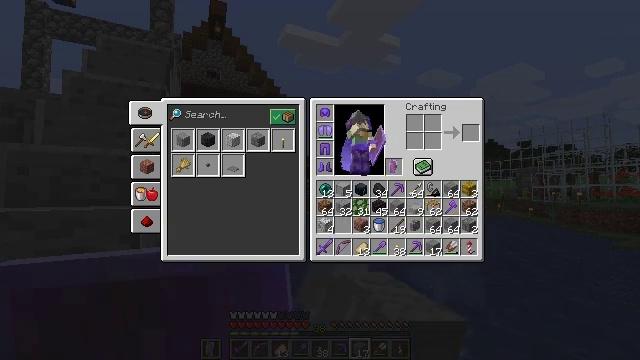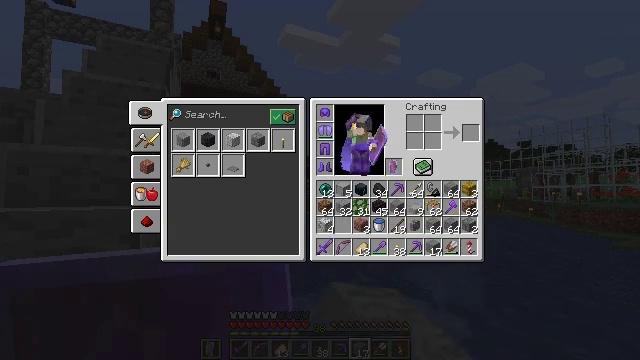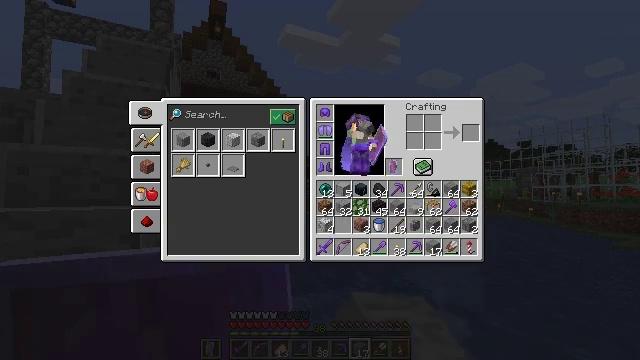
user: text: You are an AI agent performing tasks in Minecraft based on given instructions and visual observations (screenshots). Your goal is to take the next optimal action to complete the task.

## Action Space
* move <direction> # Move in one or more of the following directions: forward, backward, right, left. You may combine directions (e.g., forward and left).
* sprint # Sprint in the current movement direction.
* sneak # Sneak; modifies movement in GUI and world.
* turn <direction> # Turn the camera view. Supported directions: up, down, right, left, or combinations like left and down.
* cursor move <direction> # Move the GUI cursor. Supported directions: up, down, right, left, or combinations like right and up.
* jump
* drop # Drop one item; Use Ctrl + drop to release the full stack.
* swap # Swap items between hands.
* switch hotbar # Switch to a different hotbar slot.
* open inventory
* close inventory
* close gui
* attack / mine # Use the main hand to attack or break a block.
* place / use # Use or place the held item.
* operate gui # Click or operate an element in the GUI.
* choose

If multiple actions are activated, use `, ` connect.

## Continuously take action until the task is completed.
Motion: motion action
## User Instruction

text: Drop oak leaves.
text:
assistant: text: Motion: no_op
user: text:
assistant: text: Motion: no_op
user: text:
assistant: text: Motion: no_op